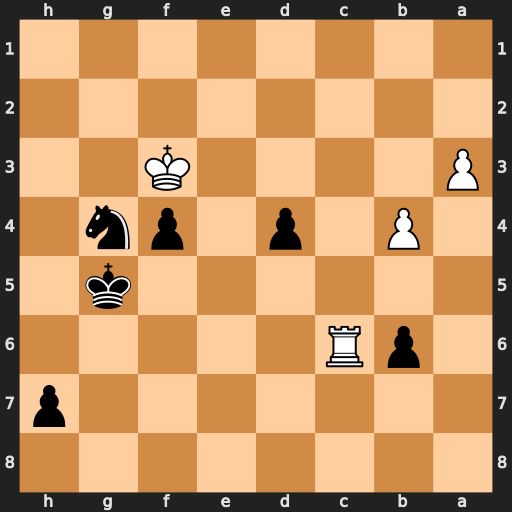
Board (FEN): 8/7p/1pR5/6k1/1P1p1pn1/P4K2/8/8
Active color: b
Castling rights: -
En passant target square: -
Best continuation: Ne5+ Ke4 Nxc6